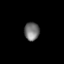
Tissue: lung
Cell type: Endothelial cells
Senescence score: 0.6566
Nuclear area (px): 263
Mean DAPI intensity: 117.019